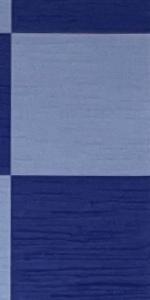
Label: Empty